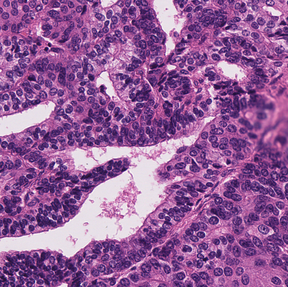
Tumor epithelial tissue: yes
Tumor-associated stroma tissue: no
Normal tissue: no